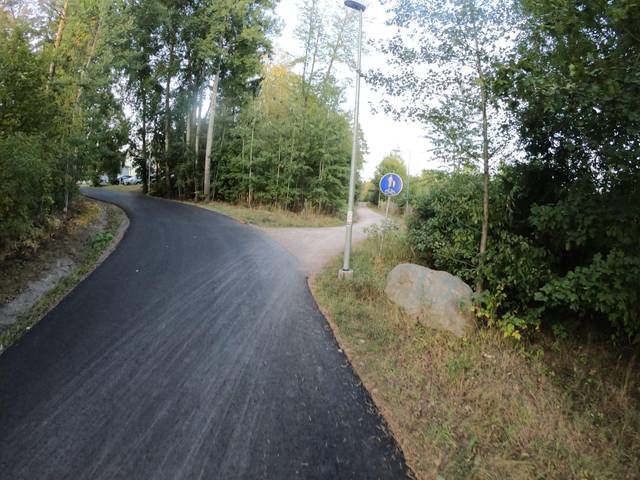
Region: Finland
Coordinates: 60.213, 24.741